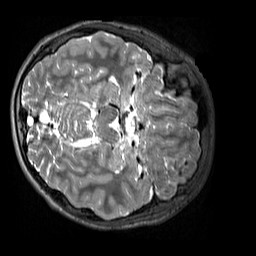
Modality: T2w
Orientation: axial
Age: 11
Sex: male
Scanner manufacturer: siemens
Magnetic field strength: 3 T
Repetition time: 3.2 s
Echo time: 0.408 s